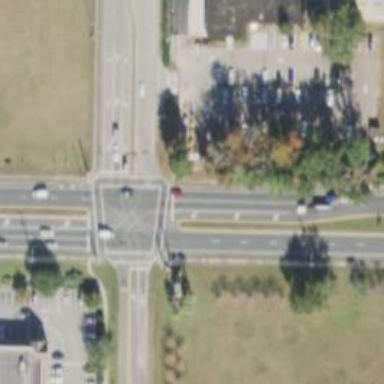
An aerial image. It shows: Crossing on footway.